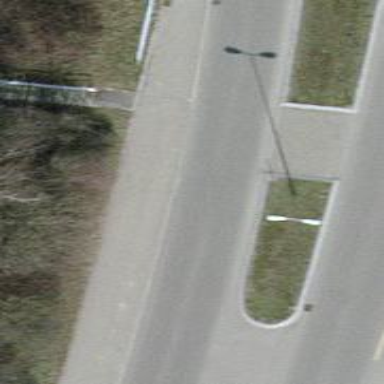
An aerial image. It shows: Uncontrolled and unmarked road crossing.